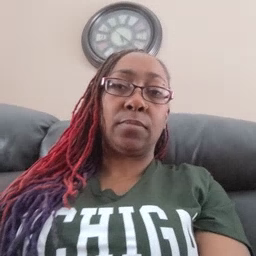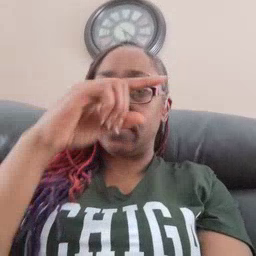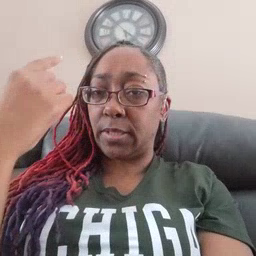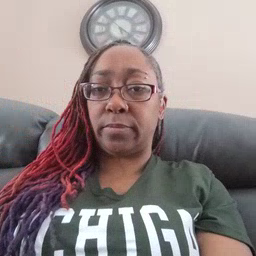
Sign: black